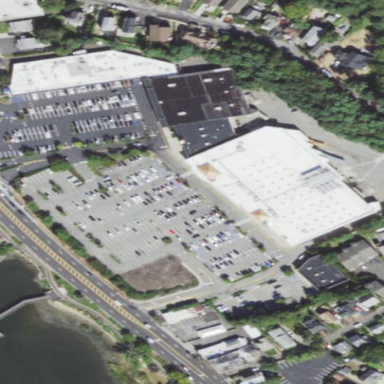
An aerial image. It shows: Retail building.